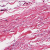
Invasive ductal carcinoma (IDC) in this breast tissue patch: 0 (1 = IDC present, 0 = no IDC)